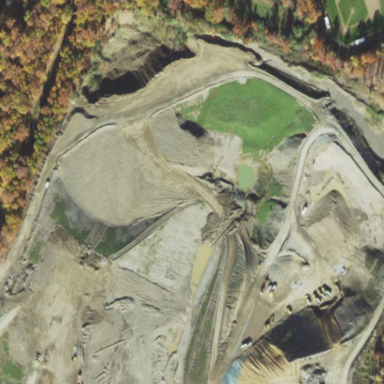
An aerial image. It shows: Quarry area.